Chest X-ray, AP view. Patient: 60 years old, sex M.
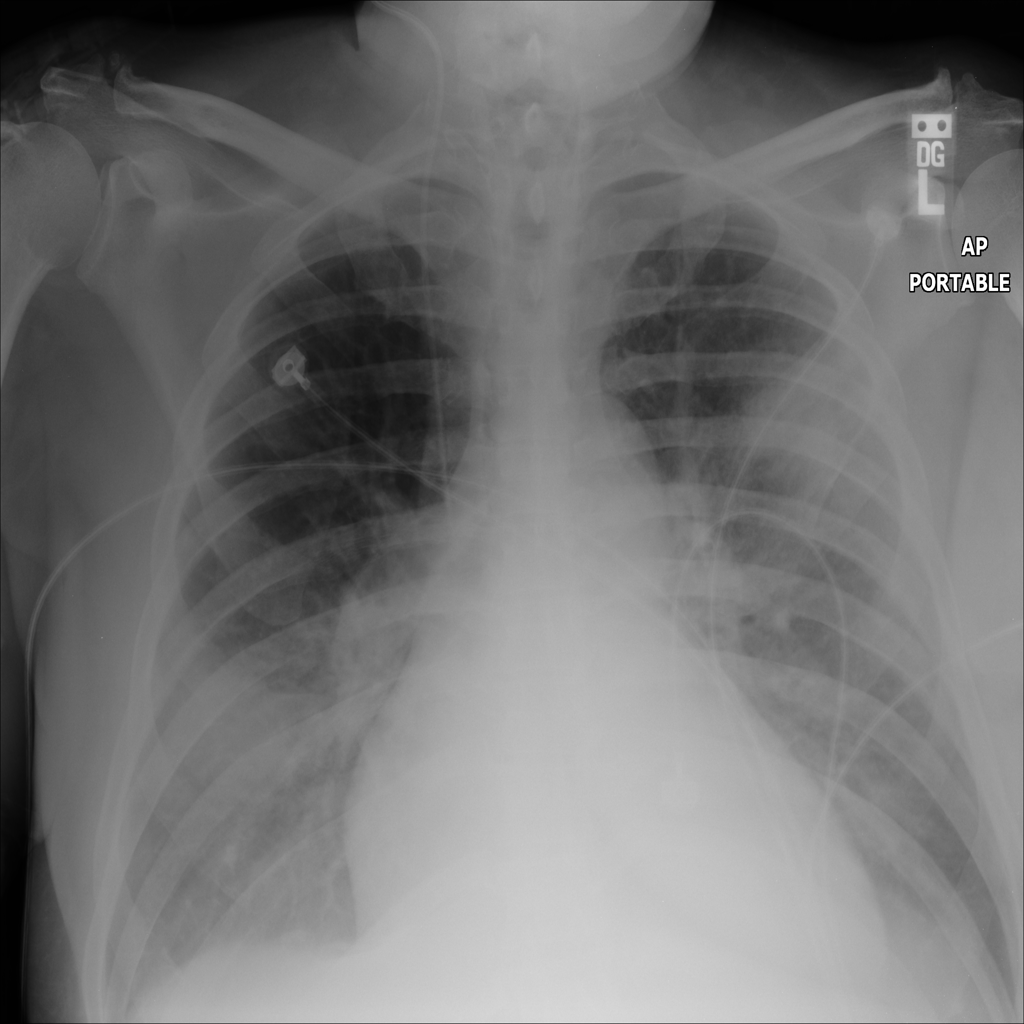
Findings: Cardiomegaly, Infiltration